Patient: sex F, age 68
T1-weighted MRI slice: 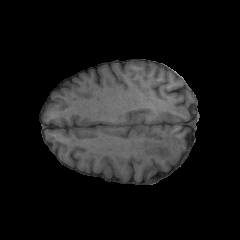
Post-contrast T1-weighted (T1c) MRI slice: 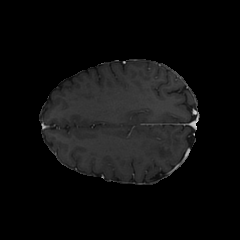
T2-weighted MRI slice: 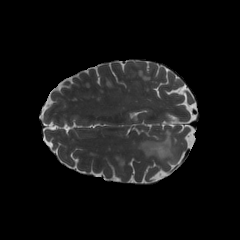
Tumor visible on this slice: yes
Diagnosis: Glioblastoma, IDH-wildtype
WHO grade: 4